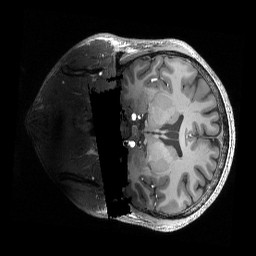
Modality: T1w
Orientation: coronal
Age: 24
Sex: female
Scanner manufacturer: siemens
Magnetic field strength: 6.98 T
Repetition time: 2.53 s
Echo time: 0.00176 s